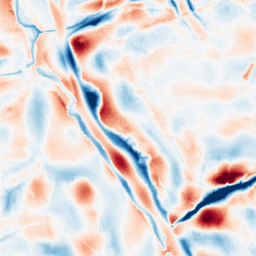
Category: wavelet
Decomposition family: wavelet_biorthogonal
Decomposition parameters: wavelet: bior5.5
level: 5
Upsampling method: sinc_blackman
Upsampling parameters: scale: 2
kernel_size: 8
Upsampling scale: 2